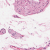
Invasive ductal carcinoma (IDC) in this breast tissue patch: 0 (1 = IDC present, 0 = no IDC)